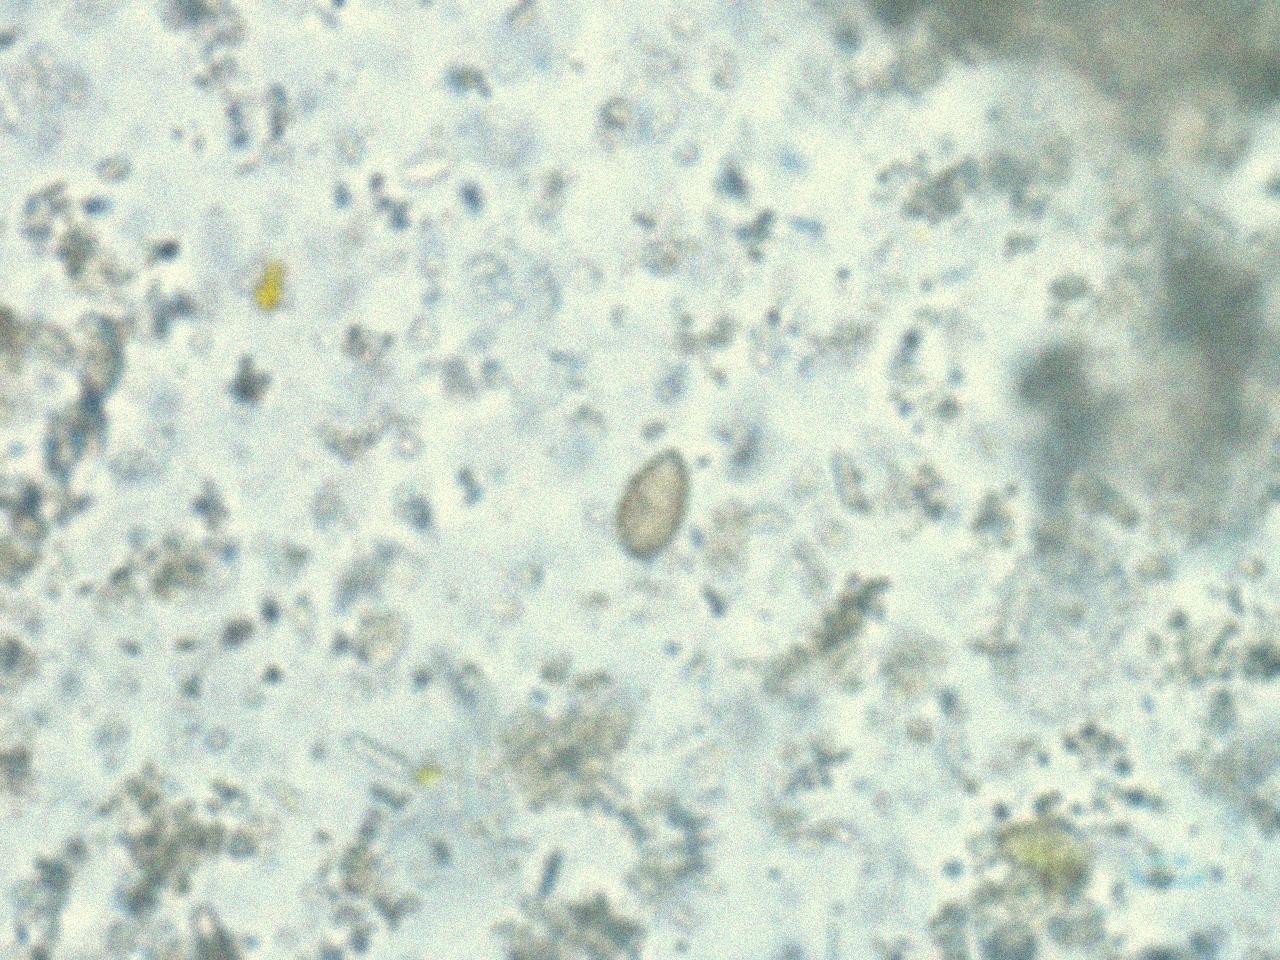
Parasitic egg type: Opisthorchis viverrine